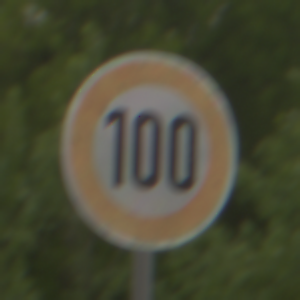
Verkehrszeichen: Geschwindigkeit100
Umgebung: Outdoor, Nature
Tageszeit: MorningAfternoon
Wetter: Overcast
Licht: Natural
Jahreszeit: NotSpecified
Kontrast: LowContrast